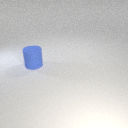
large blue rubber cylinder